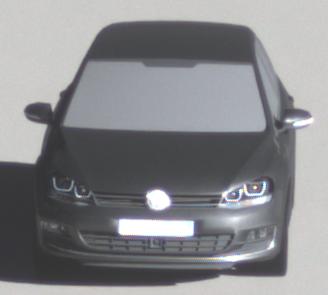
Make: VW
Model: Golf 1.2 TSI BMT
Detailed model: Golf (VII)
Model produced from: 2012/11
Model produced until: 2014/05
Doors: 3
Color: gray
Road condition: wet road
Daytime: morning or afternoon
Contrast: high contrast